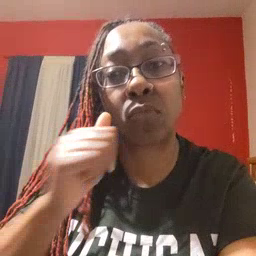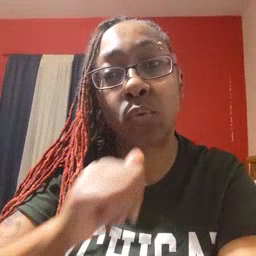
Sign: girl